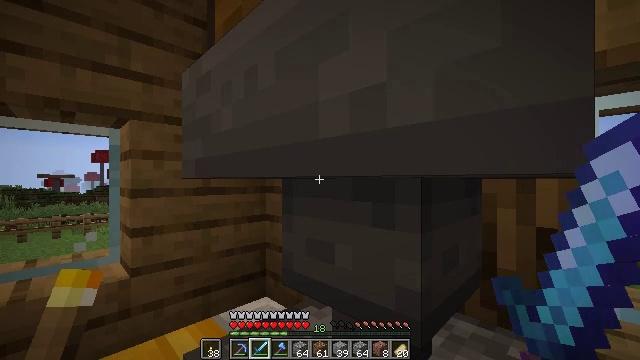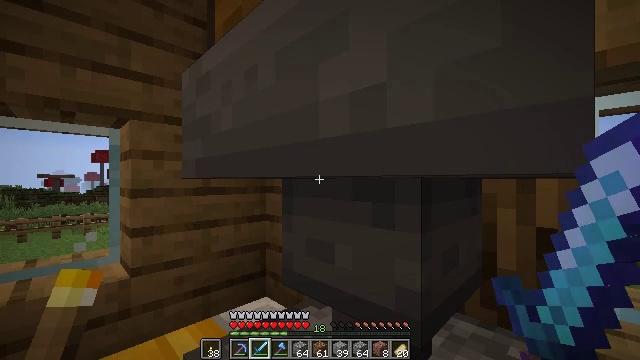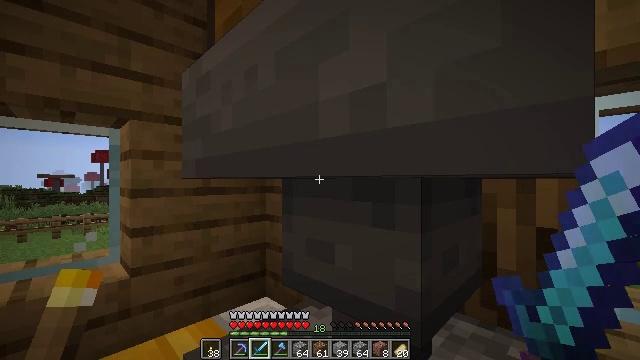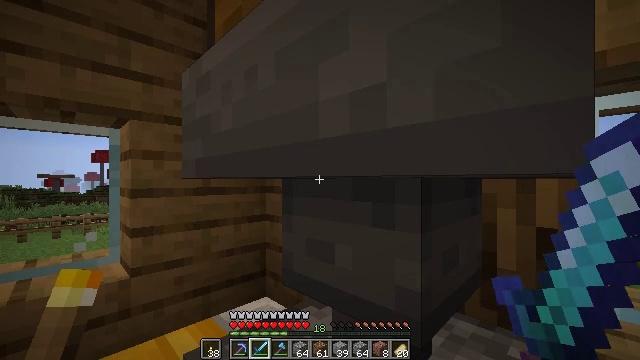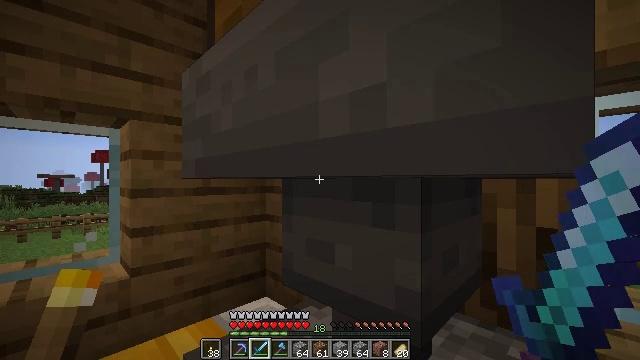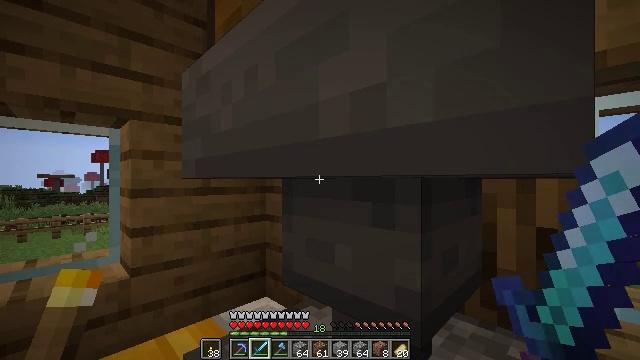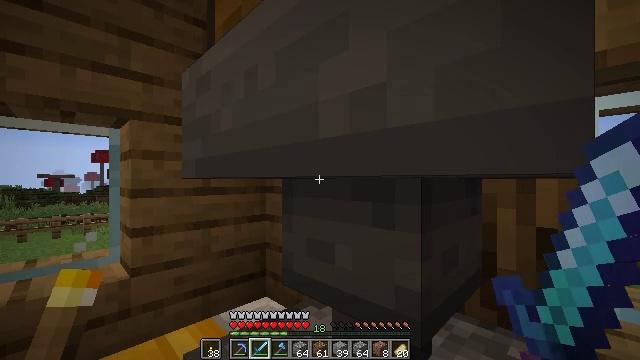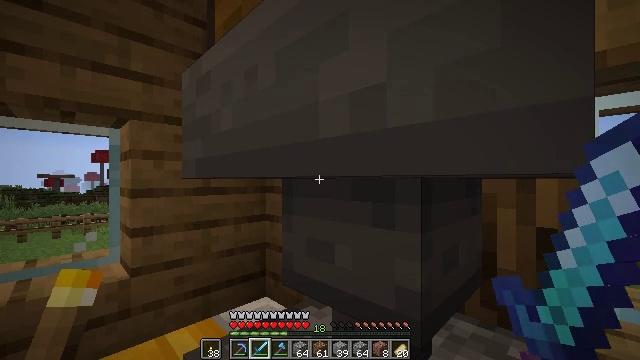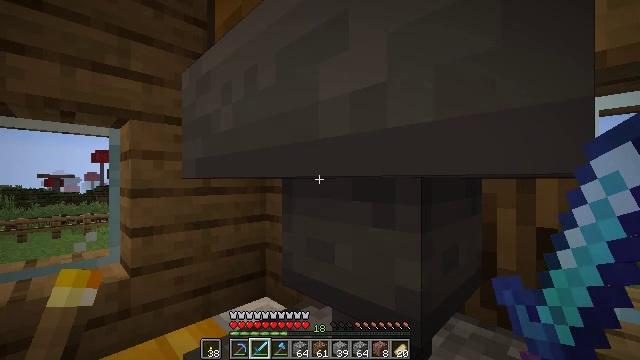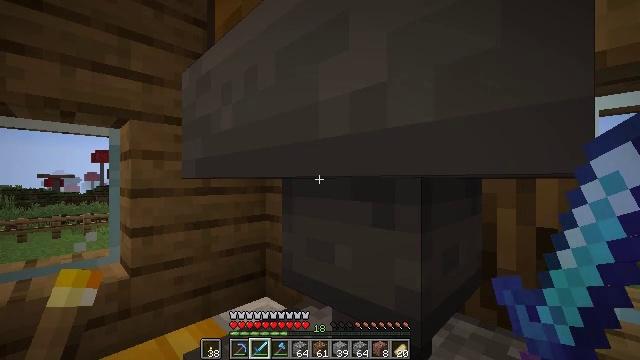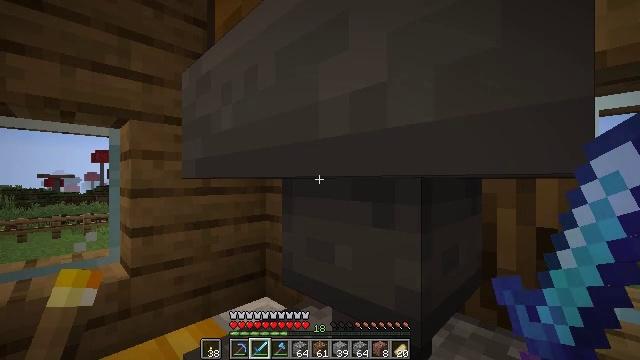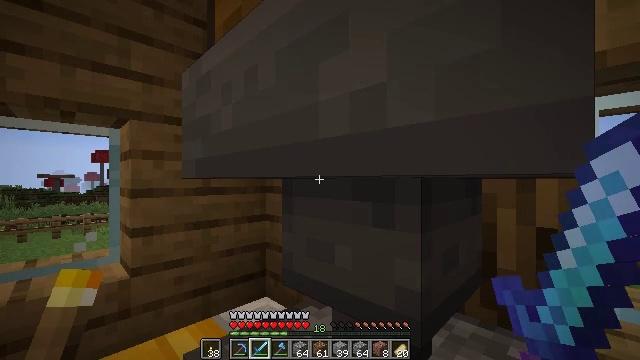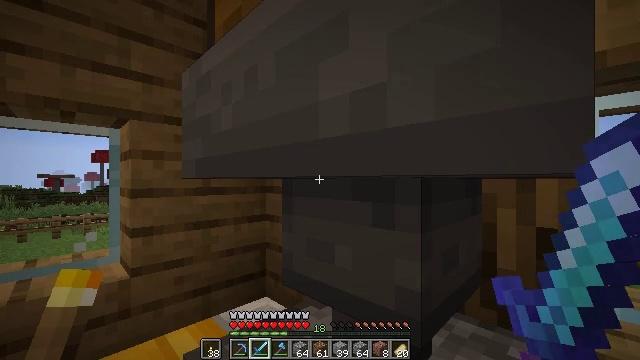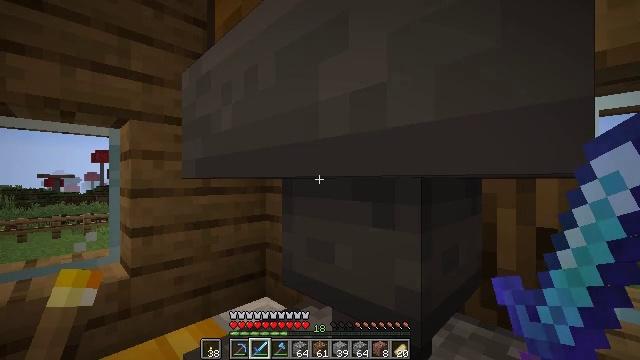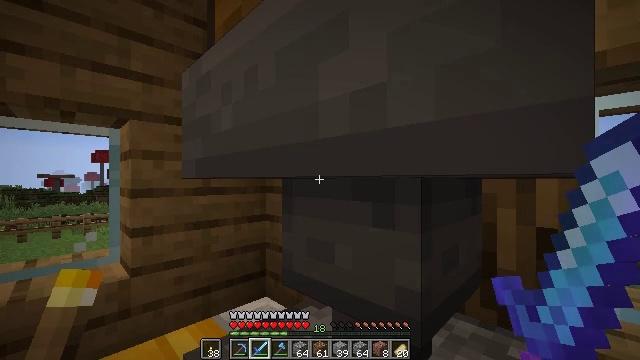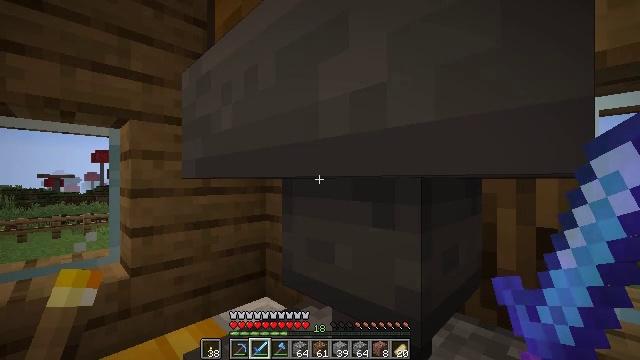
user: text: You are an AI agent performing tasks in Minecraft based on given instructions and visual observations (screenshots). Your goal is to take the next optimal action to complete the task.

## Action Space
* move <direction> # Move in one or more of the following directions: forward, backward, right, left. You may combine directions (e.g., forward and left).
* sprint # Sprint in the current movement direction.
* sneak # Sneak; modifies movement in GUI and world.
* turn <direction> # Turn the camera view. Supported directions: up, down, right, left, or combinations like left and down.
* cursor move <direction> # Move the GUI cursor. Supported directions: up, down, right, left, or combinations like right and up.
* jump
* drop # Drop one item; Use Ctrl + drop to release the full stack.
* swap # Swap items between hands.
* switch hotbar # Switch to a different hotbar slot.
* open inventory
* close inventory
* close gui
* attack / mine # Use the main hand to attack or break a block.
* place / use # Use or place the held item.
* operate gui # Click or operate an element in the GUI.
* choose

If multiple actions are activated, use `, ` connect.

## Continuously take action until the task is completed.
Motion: motion action
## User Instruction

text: Smelt a cactus to craft green dye.
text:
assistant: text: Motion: no_op
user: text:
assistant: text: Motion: no_op
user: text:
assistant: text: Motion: no_op
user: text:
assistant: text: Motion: no_op
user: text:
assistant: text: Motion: no_op
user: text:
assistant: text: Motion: no_op
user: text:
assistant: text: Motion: no_op
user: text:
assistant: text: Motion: no_op
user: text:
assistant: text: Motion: no_op
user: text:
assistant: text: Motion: no_op
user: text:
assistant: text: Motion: no_op
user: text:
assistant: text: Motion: no_op
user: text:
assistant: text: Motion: no_op
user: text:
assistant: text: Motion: no_op
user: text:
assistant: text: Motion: no_op
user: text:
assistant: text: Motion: no_op
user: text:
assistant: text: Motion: no_op
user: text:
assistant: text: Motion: no_op
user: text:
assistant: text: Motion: no_op
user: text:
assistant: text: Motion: no_op
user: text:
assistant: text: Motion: no_op
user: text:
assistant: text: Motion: no_op
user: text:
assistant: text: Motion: no_op
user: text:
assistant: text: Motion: no_op
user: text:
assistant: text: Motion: no_op
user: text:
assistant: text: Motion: no_op
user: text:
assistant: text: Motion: no_op
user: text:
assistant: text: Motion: no_op
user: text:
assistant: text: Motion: no_op
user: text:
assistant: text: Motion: no_op